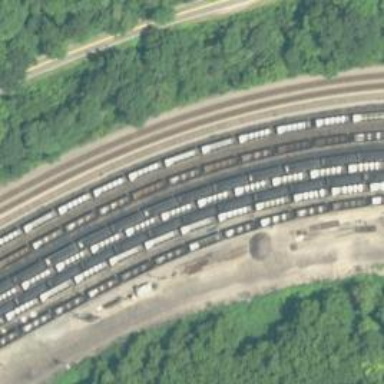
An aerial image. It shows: Railway yard in service.